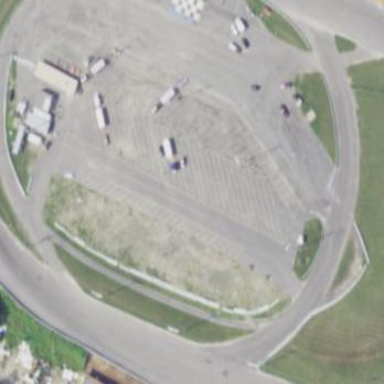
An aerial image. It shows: Raceway for motor sports.